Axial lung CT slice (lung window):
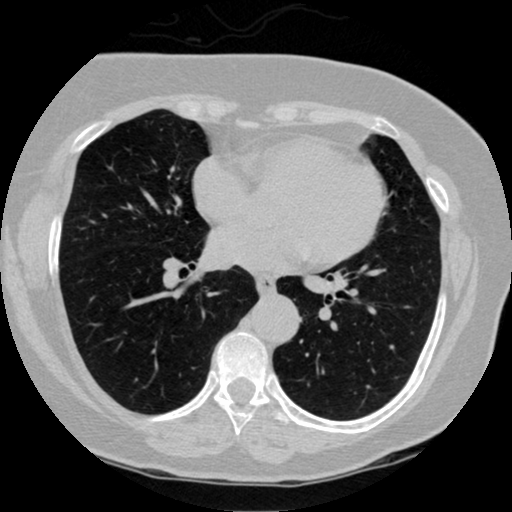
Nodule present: no